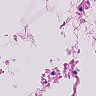
Metastatic tissue present: no